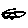
Label: car